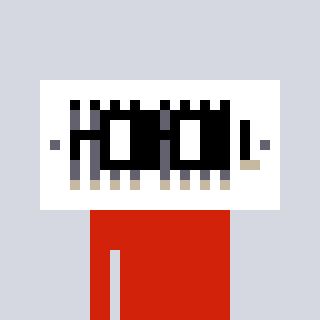
a pixel art character with square black glasses, a vent-shaped head and a red-colored body on a cool background